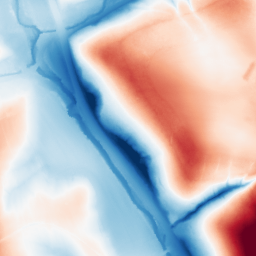
Category: classical
Decomposition family: gaussian_anisotropic
Decomposition parameters: sigma_x: 50
sigma_y: 20
Upsampling method: lanczos
Upsampling parameters: scale: 4
Upsampling scale: 4